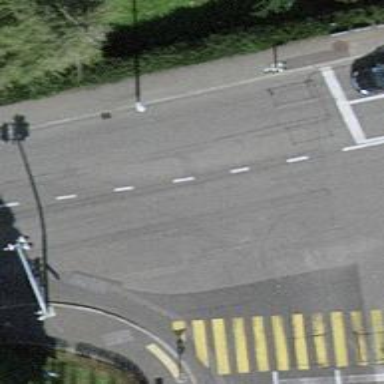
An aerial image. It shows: Road with traffic signals for signaling.